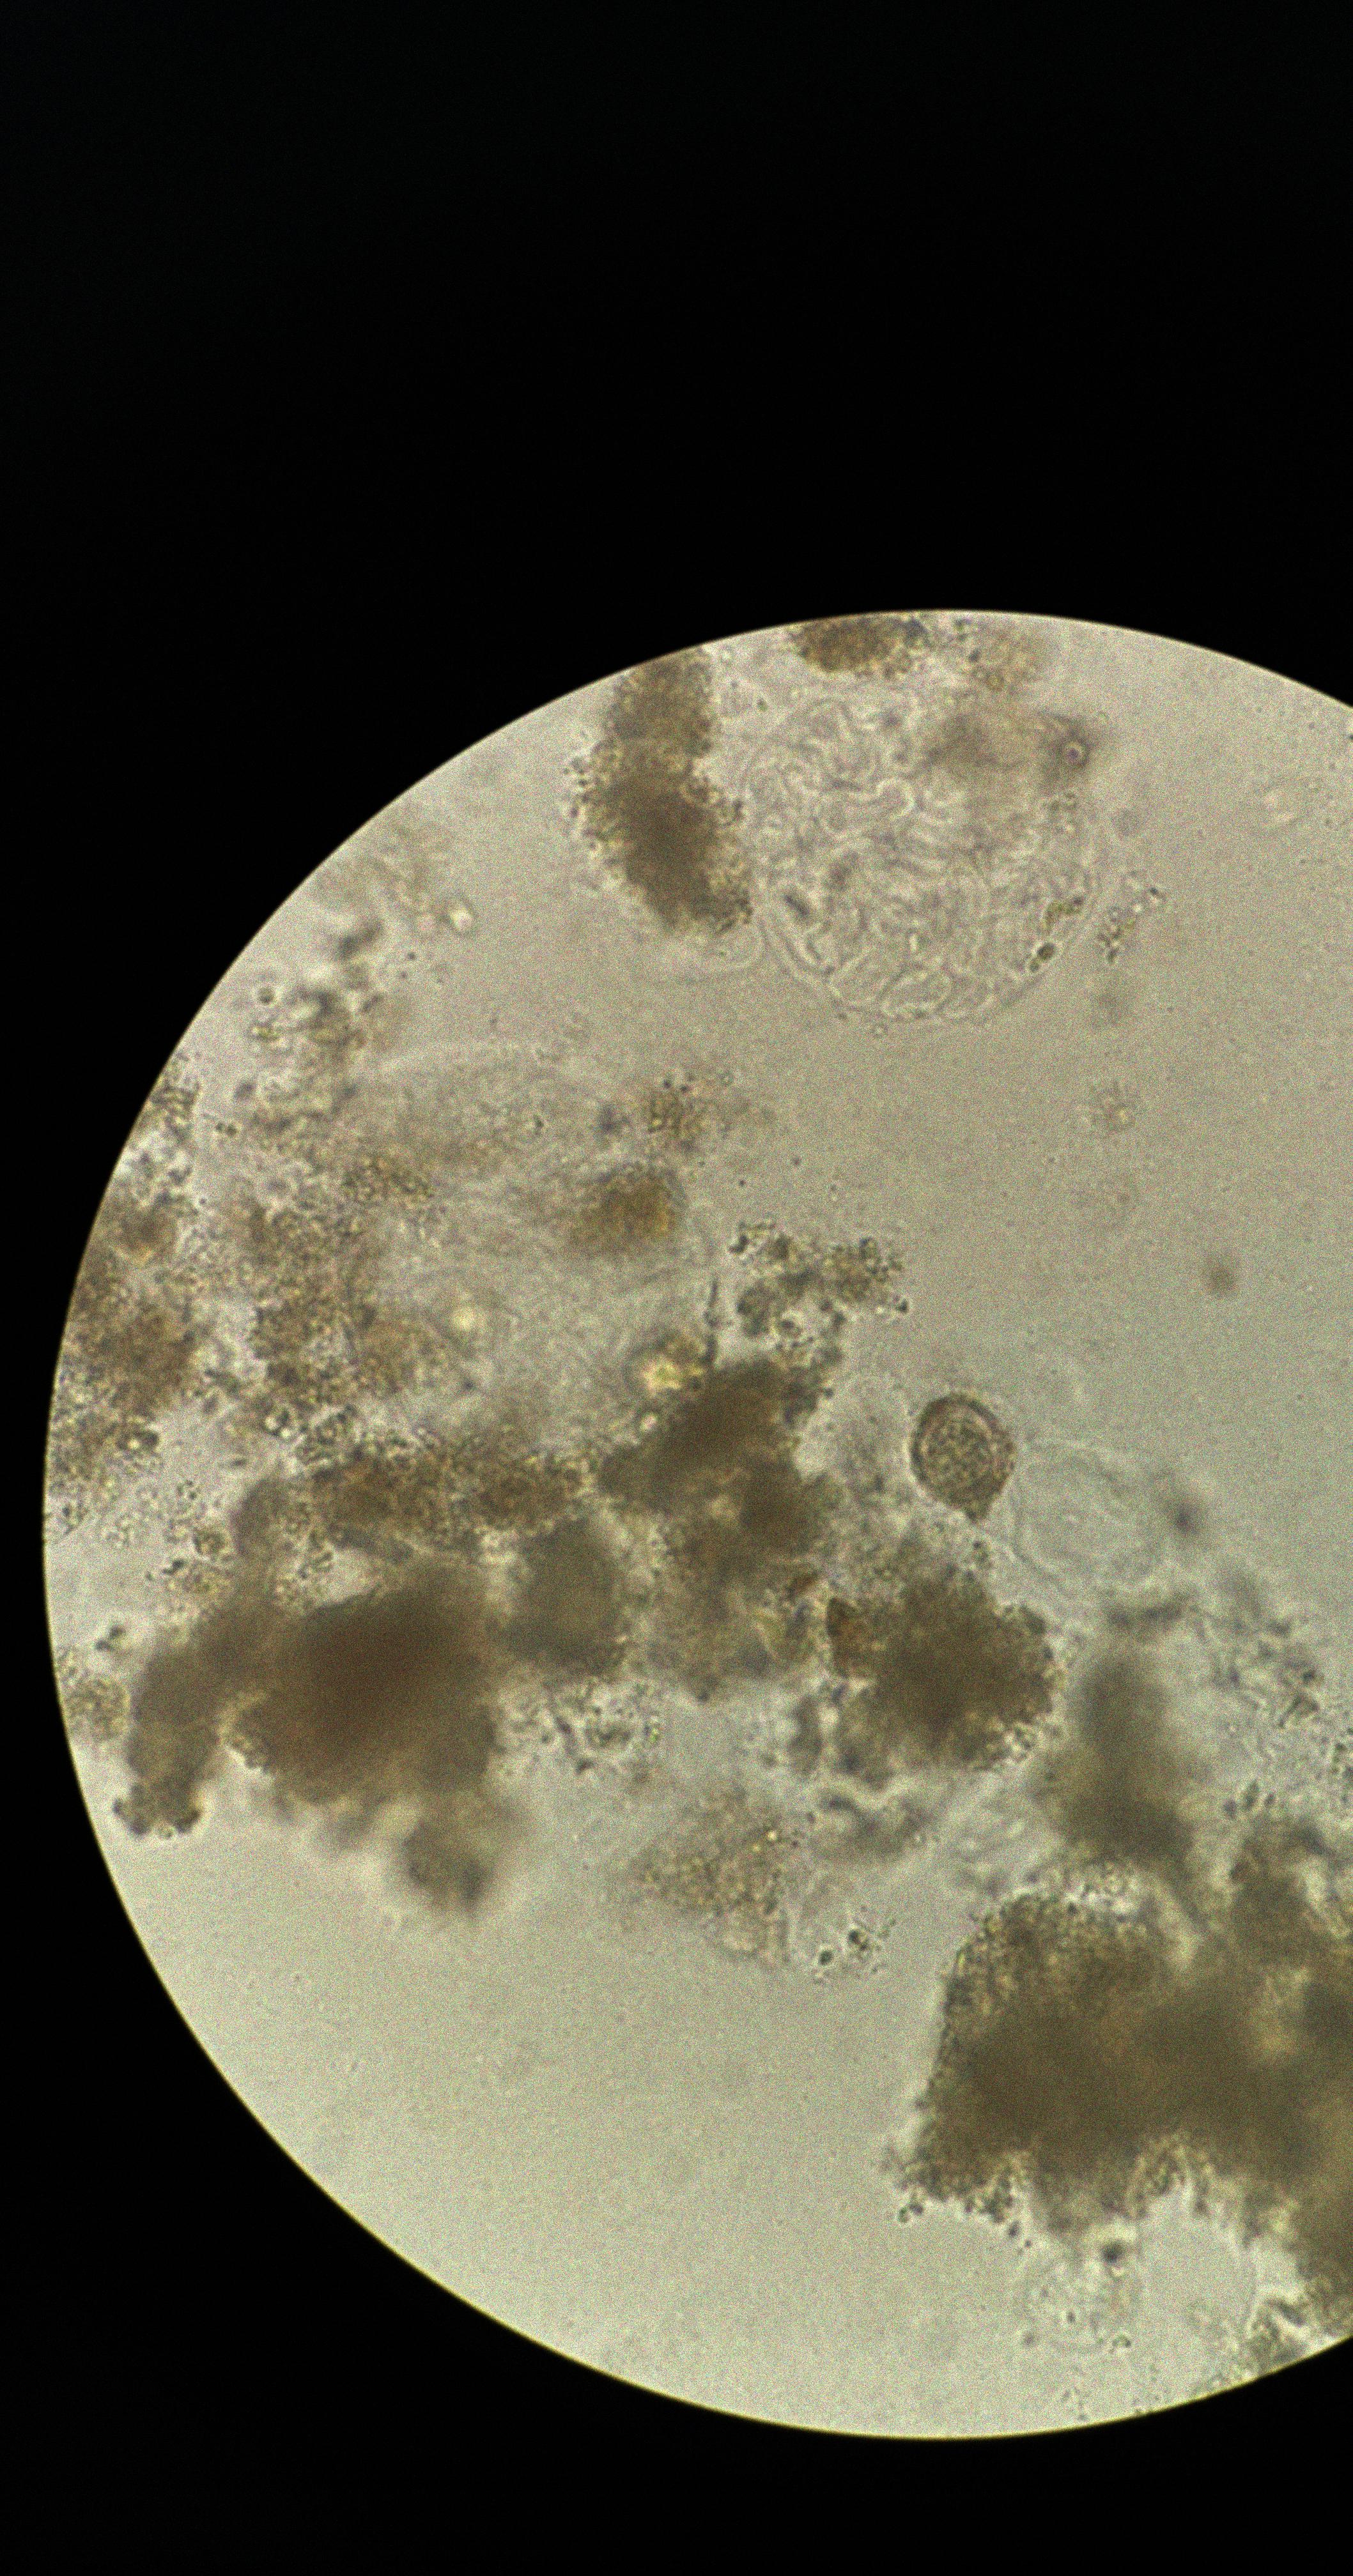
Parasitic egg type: Hymenolepis nana